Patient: sex M, age 21
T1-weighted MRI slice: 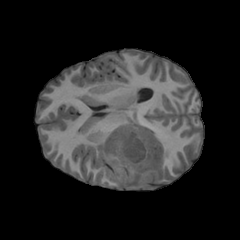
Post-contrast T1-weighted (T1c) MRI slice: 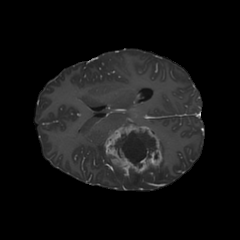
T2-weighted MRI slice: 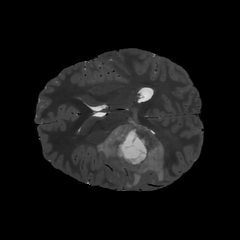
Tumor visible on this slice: yes
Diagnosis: Glioblastoma, IDH-wildtype
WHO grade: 4